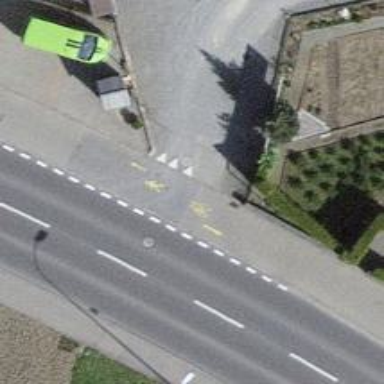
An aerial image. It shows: Unmarked crossing on the road.